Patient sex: M
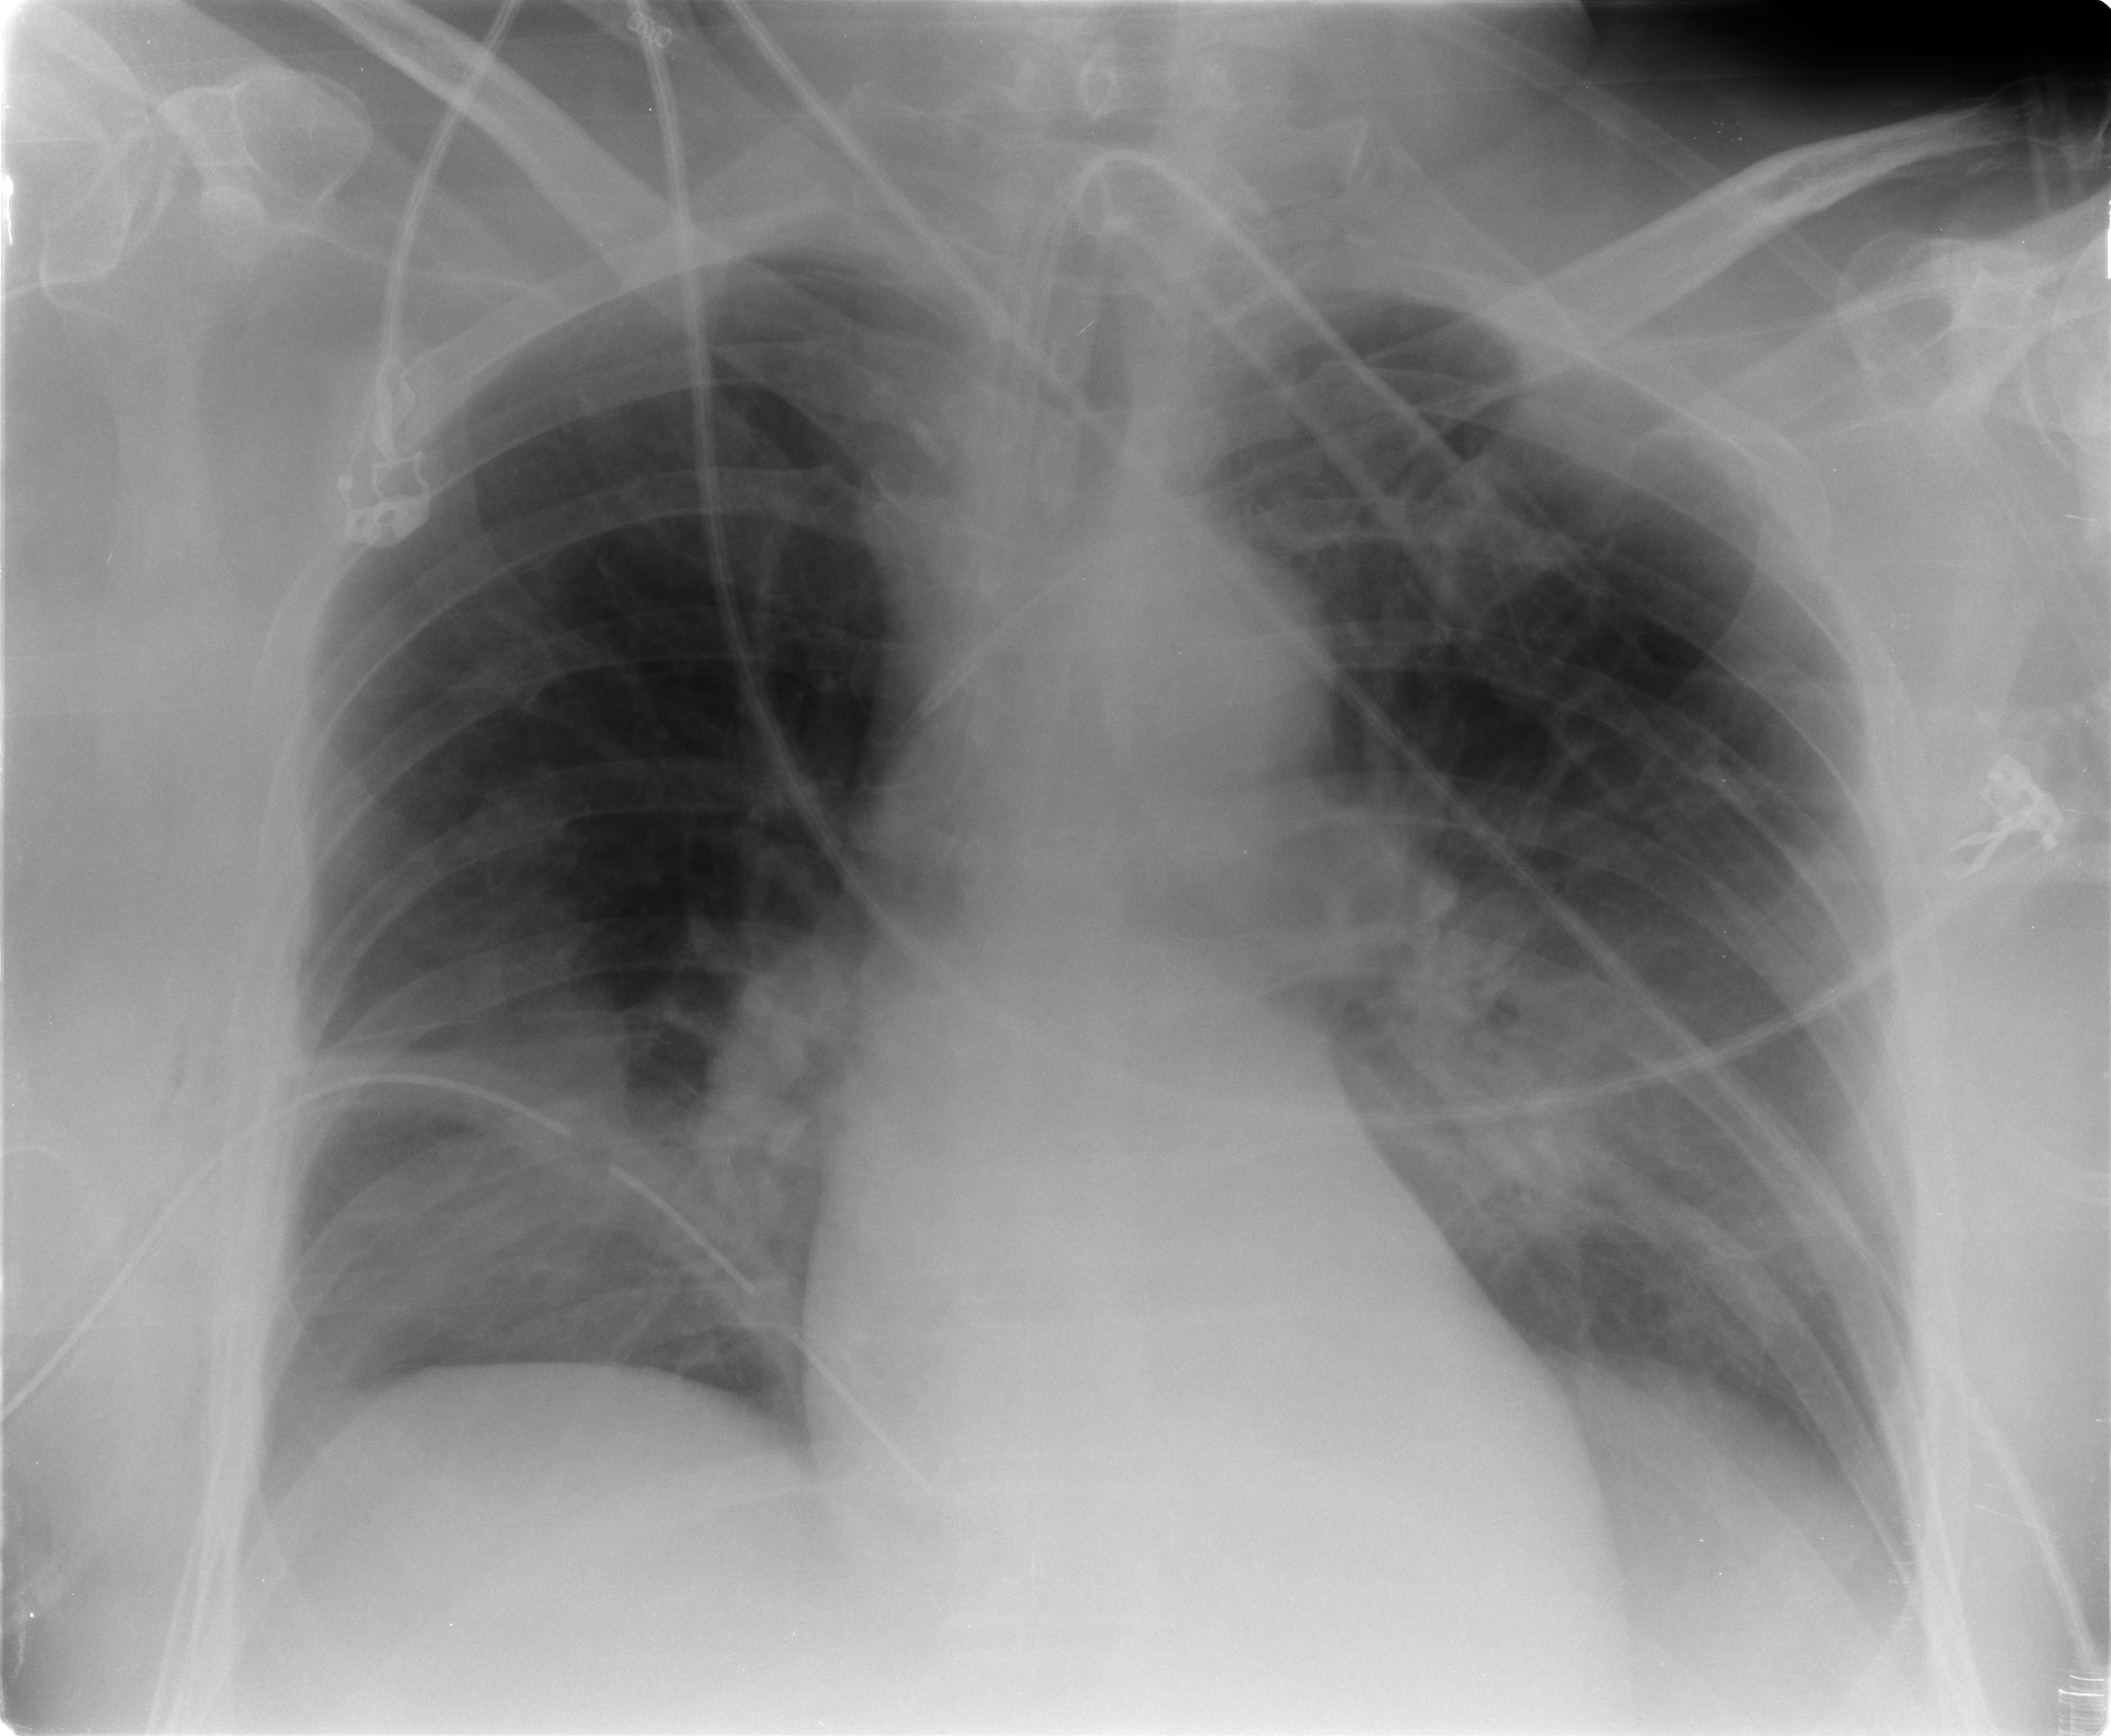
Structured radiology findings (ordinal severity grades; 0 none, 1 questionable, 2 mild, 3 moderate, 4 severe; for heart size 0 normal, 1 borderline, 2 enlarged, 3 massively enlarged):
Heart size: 0
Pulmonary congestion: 1
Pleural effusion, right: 0
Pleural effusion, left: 0
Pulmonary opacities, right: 2
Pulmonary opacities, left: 3
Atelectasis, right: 1
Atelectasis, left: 3